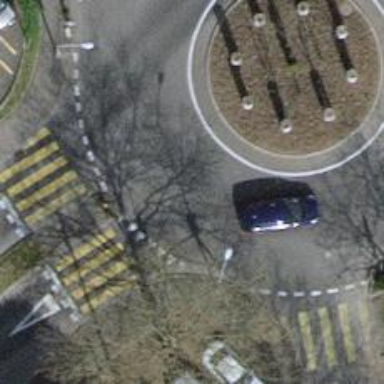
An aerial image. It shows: Tertiary road leading to roundabout junction.